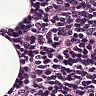
Metastatic tissue present: no